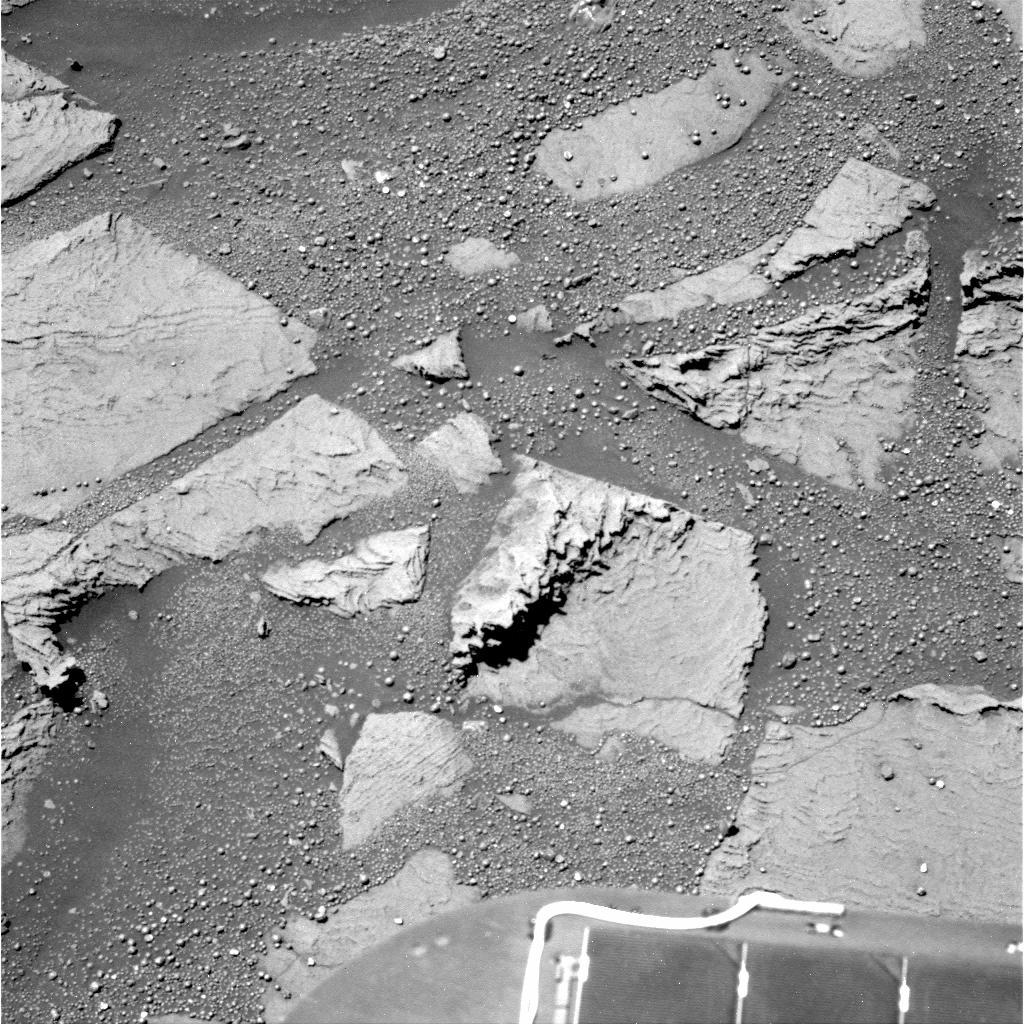
Terrain classes present: Background, Bedrock, Gravel / Sand / Soil